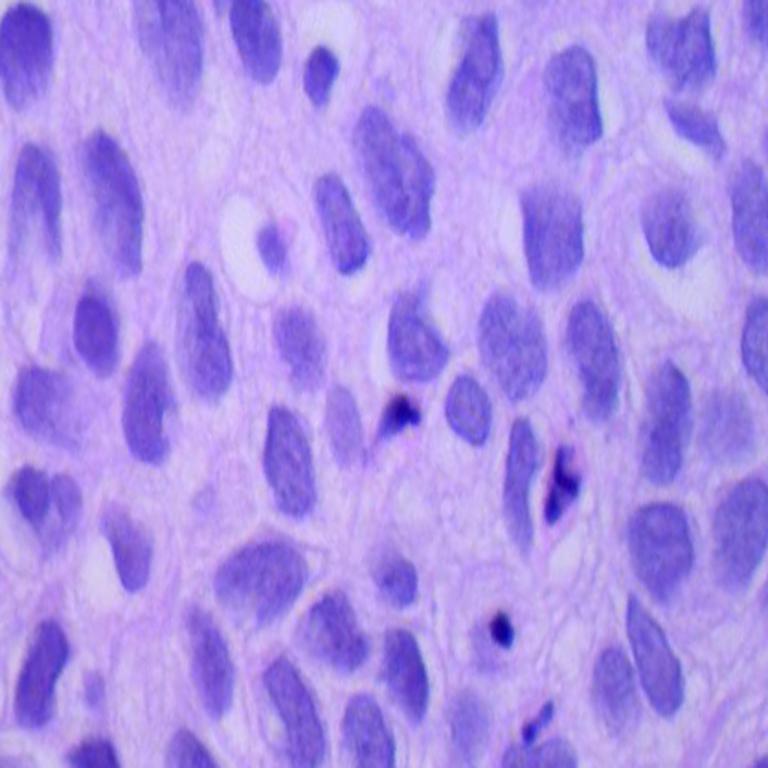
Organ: lung
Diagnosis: squamous carcinomas